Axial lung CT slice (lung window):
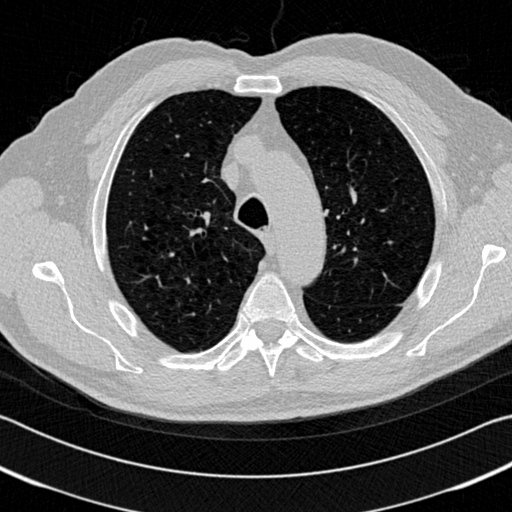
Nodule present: no